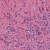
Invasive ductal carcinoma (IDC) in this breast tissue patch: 1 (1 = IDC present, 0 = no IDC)